Interaction volume radius: 5 \u00c5
Interaction volume height: 25 \u00c5
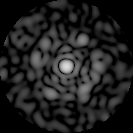
Disorder parameter: 0.7781